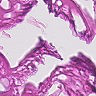
Metastatic tissue present: no